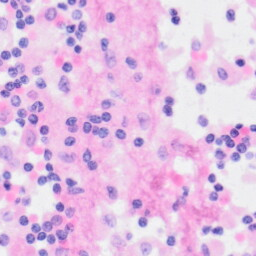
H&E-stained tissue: Kidney